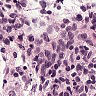
Metastatic tissue present: no